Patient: sex F, age 70
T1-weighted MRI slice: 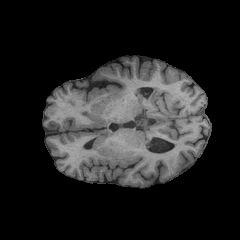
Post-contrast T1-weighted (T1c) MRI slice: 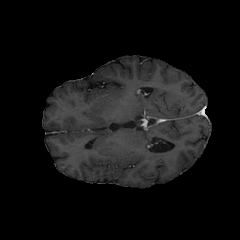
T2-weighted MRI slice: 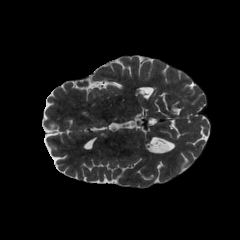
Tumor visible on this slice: no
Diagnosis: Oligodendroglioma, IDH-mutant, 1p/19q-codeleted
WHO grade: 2